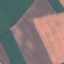
Land use / land cover: AnnualCrop